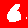
Digit: 6